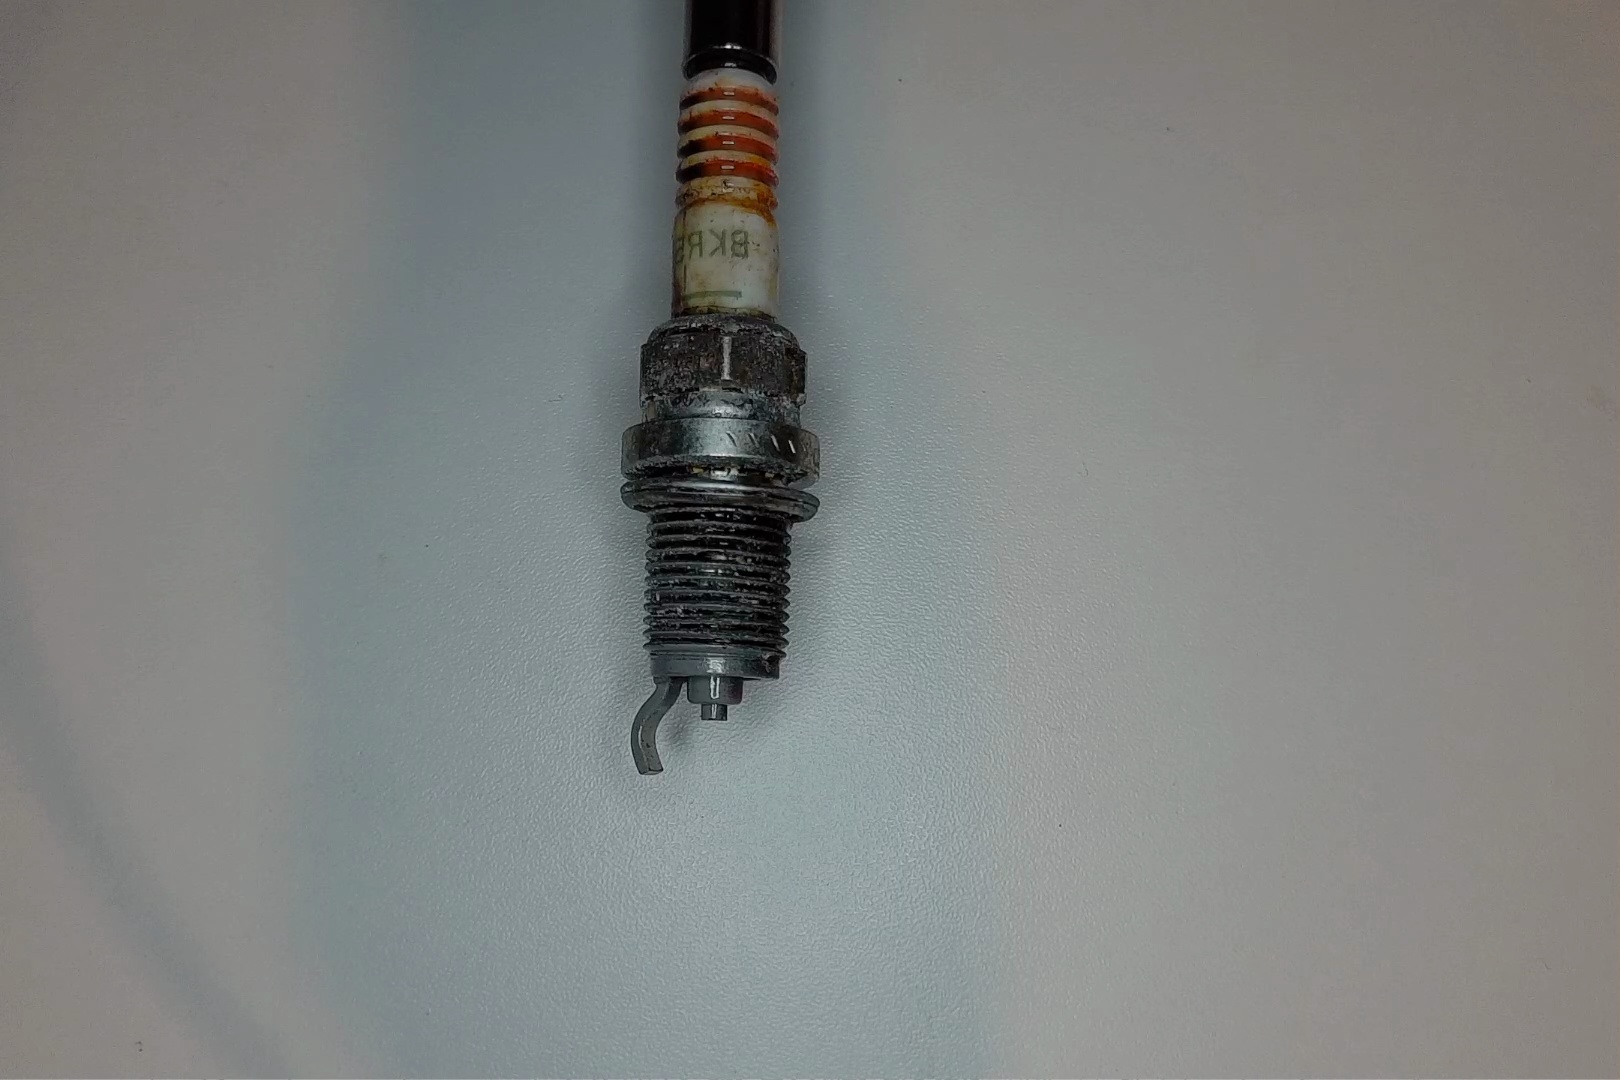
Label: anomaly